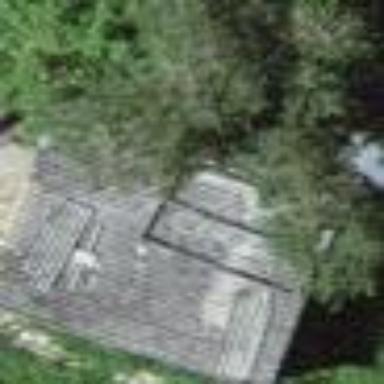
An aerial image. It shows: Garage building.